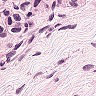
Metastatic tissue present: yes